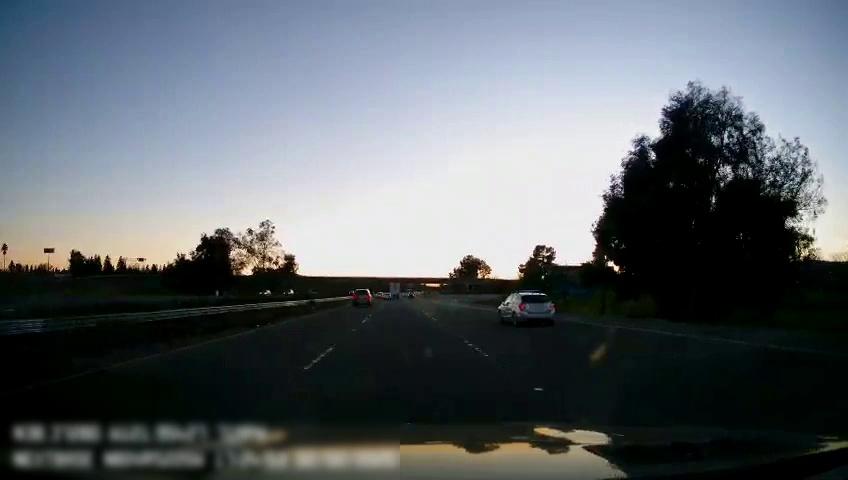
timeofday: Dusk/Dawn/Twilight
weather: Cloudy
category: Drivable Space
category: Vehicles | SUV
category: Vehicles | Car
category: Vehicles | SUV
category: Vehicles | Truck
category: Vehicles | SUV
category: Lanes | Alternate Lane
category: Lanes | Current Lane
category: Lanes | Current Lane
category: Lanes | Alternate Lane